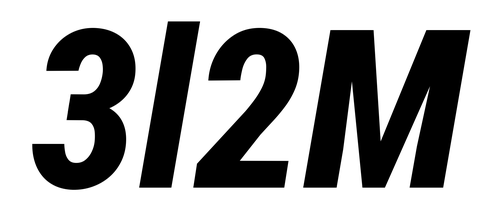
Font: Roboto-Italic_Condensed_ExtraBold_Italic